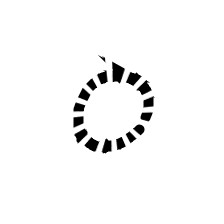
Shape: circle